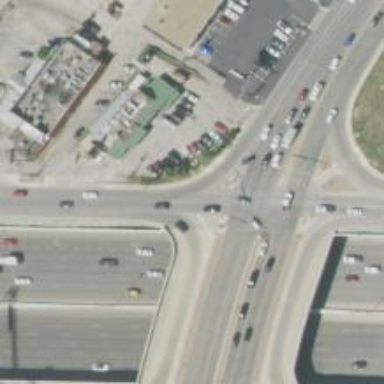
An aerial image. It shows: Secondary link road crossing over bridge.